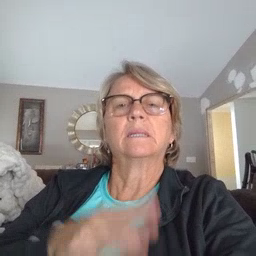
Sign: bee